Aerial crown-view tile of a tropical tree (Barro Colorado Island, Panama), acquired 20240716:
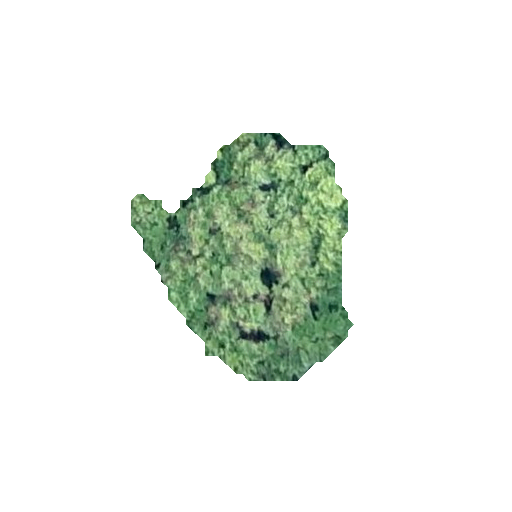
Species: Alseis blackiana
GBIF accepted scientific name: Alseis blackiana
Crown area: 57.903 m²